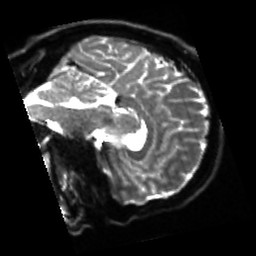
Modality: sbref
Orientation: sagittal
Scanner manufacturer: siemens
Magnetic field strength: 3 T
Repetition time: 4 s
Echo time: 0.0594 s